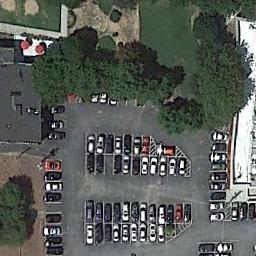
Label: parking_lot